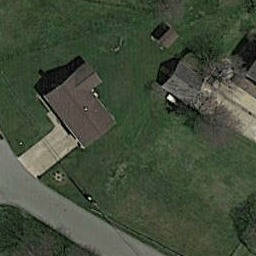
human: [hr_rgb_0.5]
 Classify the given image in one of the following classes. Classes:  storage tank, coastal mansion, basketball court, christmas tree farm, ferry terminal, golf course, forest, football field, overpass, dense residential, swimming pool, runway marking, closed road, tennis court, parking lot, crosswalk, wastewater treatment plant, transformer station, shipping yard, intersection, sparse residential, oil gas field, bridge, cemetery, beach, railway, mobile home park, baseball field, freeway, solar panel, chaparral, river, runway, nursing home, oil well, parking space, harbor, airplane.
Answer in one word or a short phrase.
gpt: sparse residential